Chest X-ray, AP view. Patient: 51 years old, sex M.
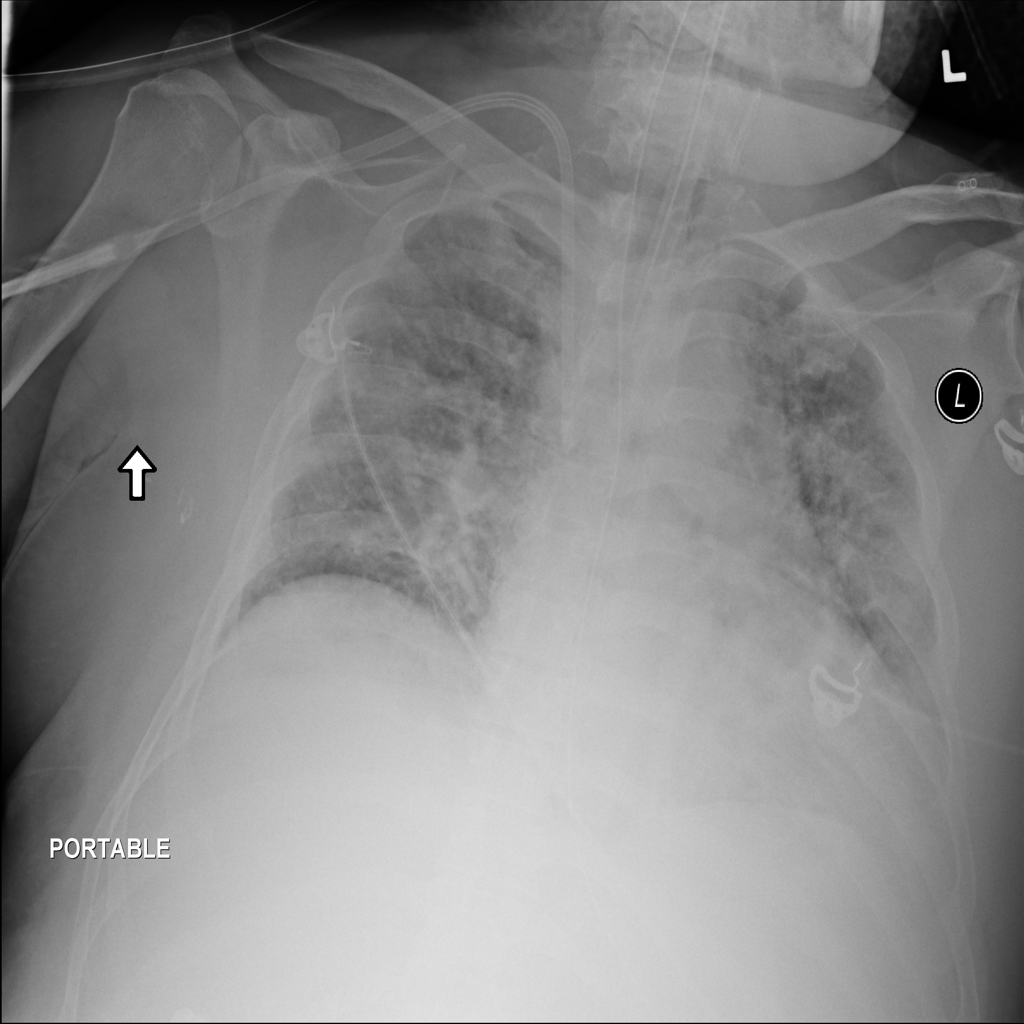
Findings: Infiltration